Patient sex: F
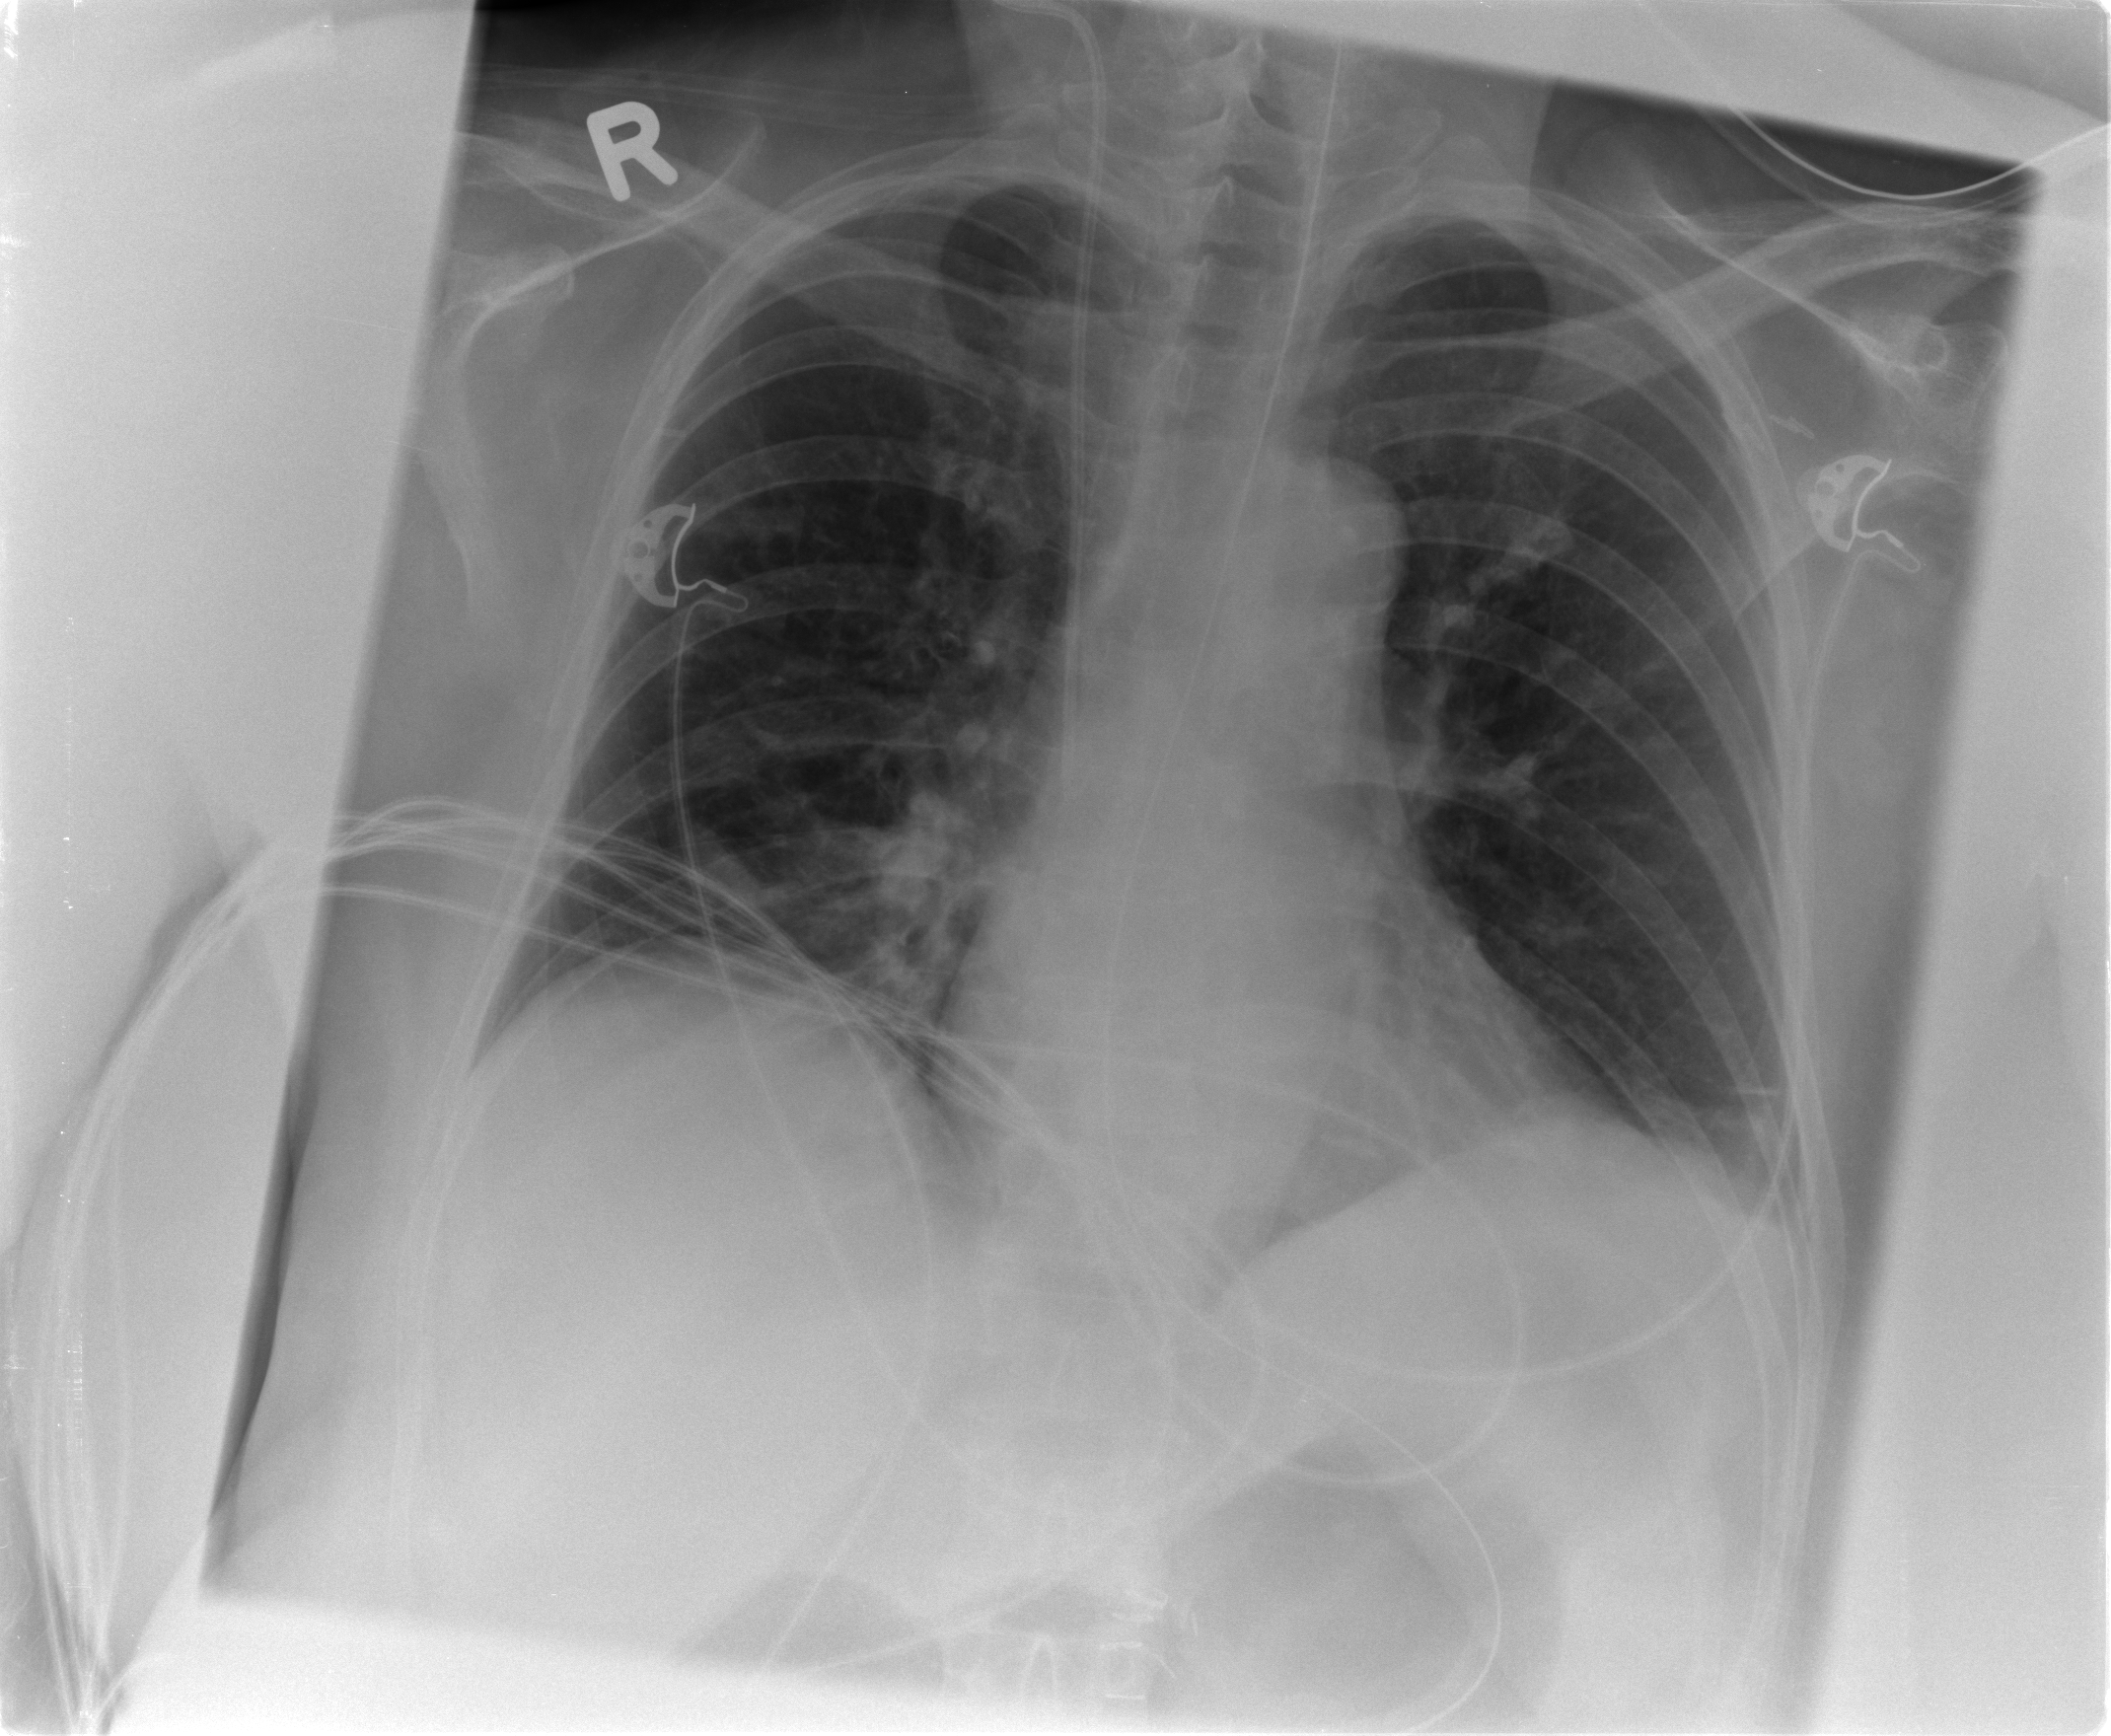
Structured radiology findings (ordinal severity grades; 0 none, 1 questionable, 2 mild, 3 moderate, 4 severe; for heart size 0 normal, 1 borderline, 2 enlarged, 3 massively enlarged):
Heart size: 0
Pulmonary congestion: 0
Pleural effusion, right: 0
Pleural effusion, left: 0
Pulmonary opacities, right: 0
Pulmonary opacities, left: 0
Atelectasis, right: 1
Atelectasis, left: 2